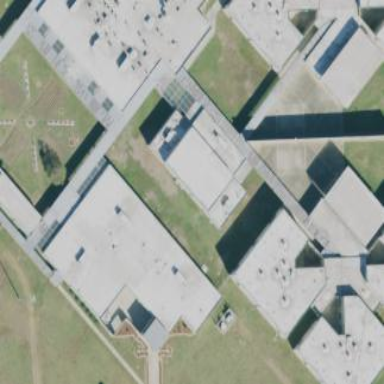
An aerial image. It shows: Flat roof building identified as prison.